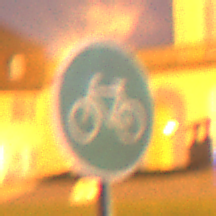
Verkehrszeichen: Radweg
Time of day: Night
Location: Outdoor (Suburban)
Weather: PartlyCloudy
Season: NotSpecified
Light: Artificial